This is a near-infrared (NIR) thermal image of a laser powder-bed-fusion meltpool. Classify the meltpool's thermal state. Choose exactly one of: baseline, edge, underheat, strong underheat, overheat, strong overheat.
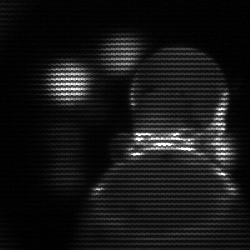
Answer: edge